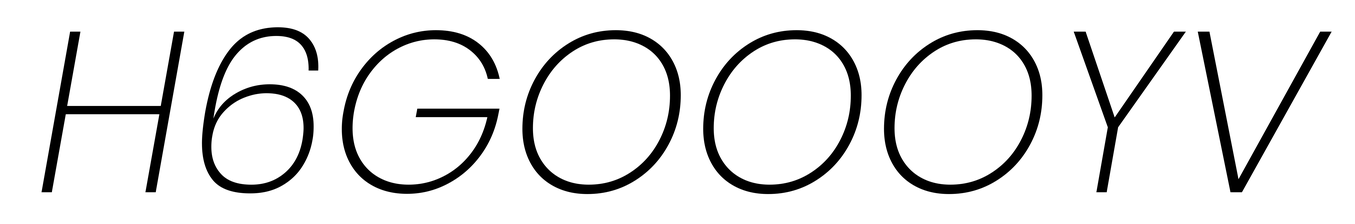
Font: Poppins-ExtraLightItalic